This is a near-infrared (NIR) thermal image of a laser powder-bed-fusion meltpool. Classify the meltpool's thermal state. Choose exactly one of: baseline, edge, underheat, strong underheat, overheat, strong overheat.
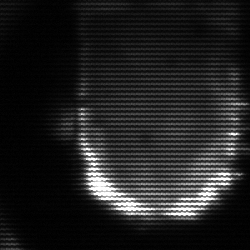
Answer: baseline